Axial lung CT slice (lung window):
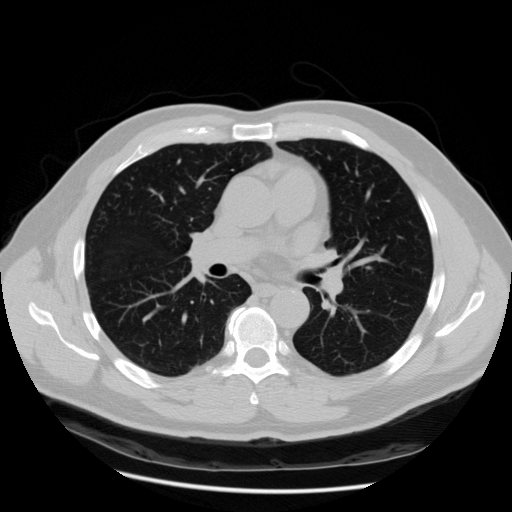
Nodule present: no